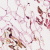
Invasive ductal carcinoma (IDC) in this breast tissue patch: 0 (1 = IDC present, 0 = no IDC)